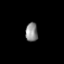
Tissue: lung
Cell type: Fibroblasts
Senescence score: 0.5828
Nuclear area (px): 226
Mean DAPI intensity: 138.425